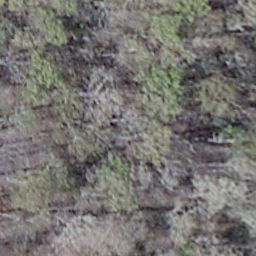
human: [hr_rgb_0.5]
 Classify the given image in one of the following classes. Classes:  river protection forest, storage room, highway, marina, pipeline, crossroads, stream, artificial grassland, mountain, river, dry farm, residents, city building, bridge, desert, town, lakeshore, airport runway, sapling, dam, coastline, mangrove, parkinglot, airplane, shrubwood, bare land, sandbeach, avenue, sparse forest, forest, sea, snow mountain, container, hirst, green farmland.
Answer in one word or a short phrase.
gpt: shrubwood